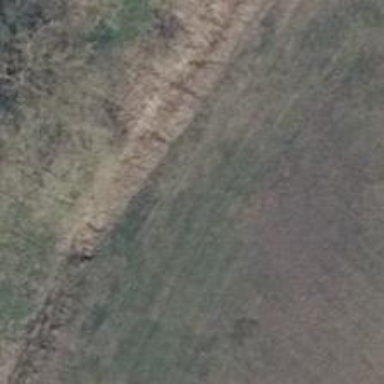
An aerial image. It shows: Grassy track with grade5 tracktype.